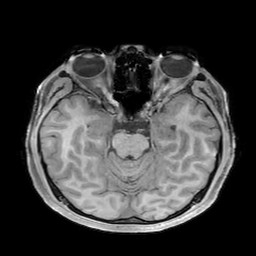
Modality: T1w
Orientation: coronal
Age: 23
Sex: male
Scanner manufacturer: philips
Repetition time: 0.0076 s
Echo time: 0.0024 s